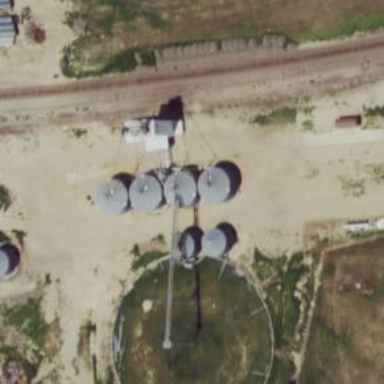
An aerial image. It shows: Silo.